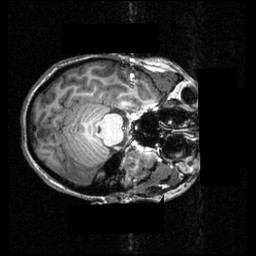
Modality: T1w
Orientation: axial
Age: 21
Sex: female
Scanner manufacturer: siemens
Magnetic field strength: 3.951 T
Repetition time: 1.5 s
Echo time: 0.00335 s